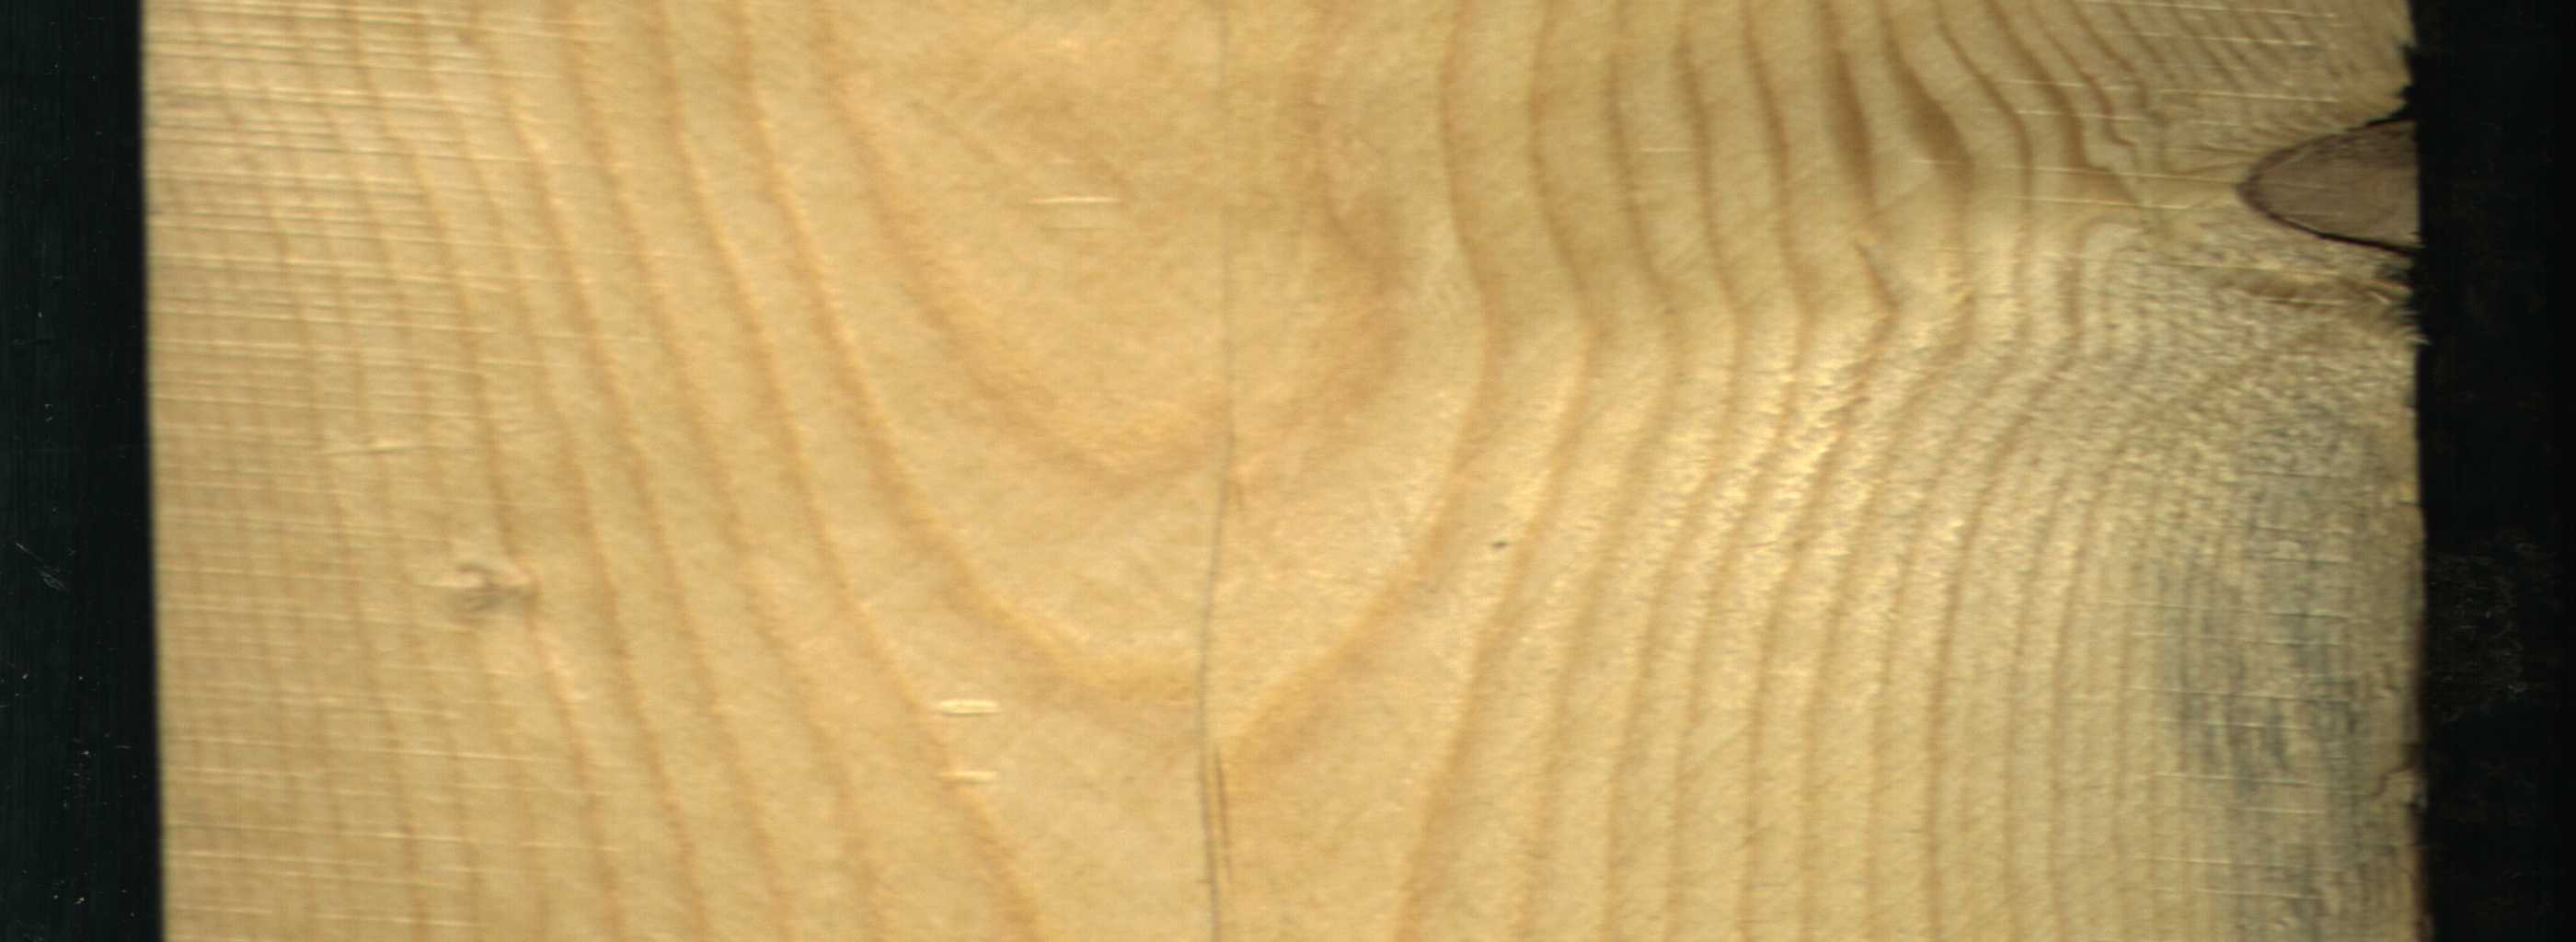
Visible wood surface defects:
Dead_Knot